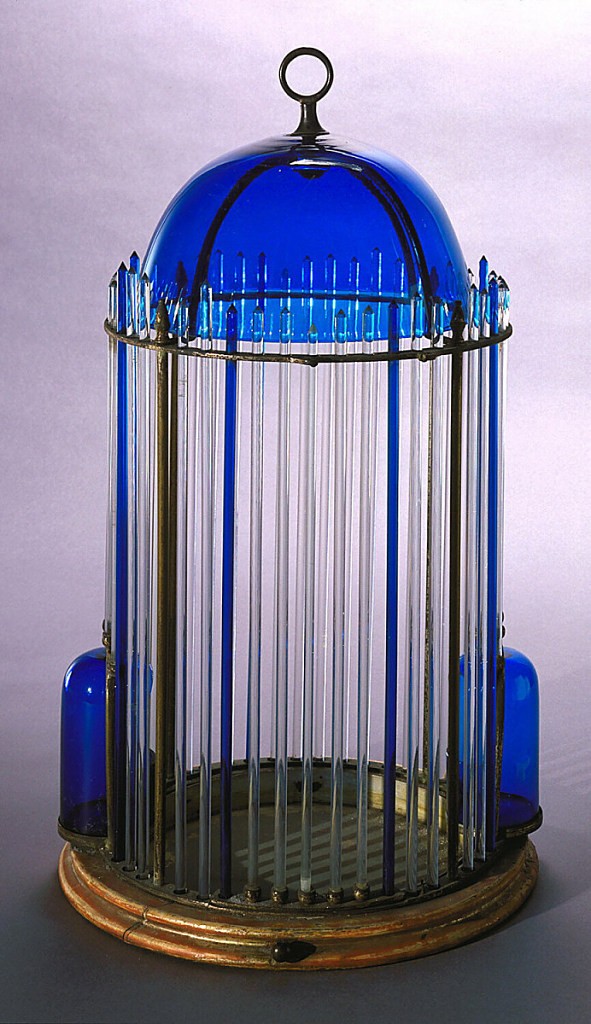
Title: Birdcage
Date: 19th century
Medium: Glass, silver-plated metal, metal, gilt wood
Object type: birdcage
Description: Table type circular dome shape cage of glass, with frame of Sheffield plate. Concealed door. Wood base has two brass pins (b,c) for supporting floor (d). (e) and (f) are blue glass food containers and (g) is tassel of red silk and gold braid.